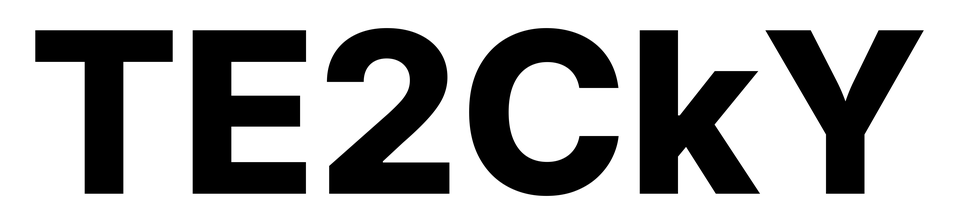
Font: Inter_ExtraBold